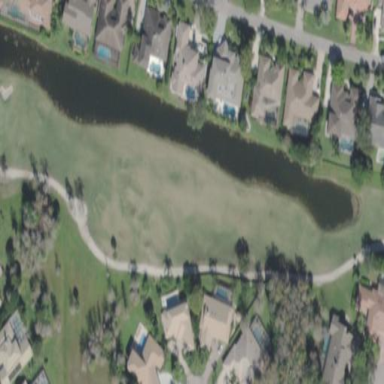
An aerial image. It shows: Outer area of golf course.